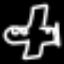
Label: airplane